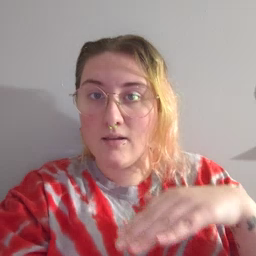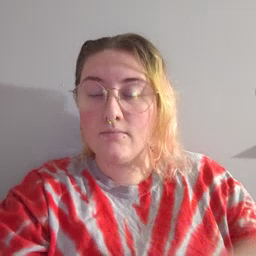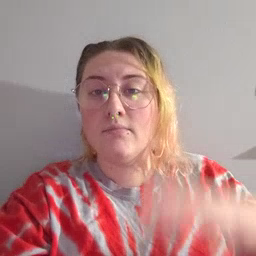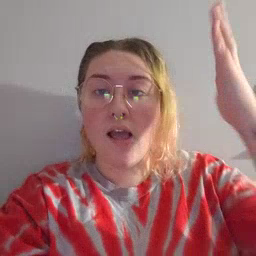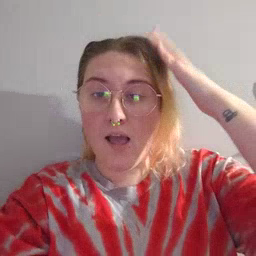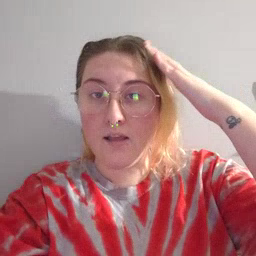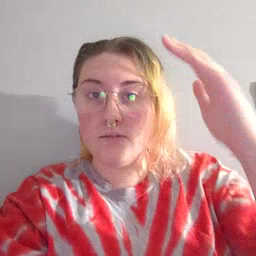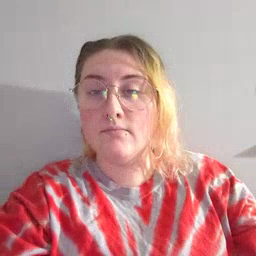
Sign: hat